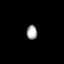
Tissue: prostate
Cell type: T cells
Senescence score: 0.8137
Nuclear area (px): 149
Mean DAPI intensity: 163.812